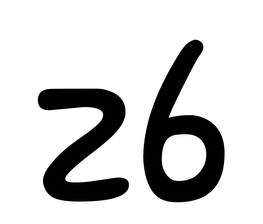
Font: PatrickHand-Regular